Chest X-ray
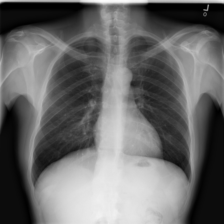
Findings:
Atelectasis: negative
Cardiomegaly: negative
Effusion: negative
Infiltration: negative
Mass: negative
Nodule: negative
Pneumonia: negative
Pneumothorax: negative
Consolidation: negative
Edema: negative
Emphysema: negative
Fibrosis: negative
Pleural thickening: negative
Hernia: negative